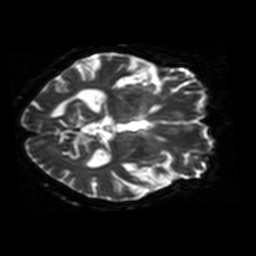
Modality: ADC
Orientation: axial
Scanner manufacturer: siemens
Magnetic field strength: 1.5 T
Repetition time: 8.1 s
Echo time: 0.119 s